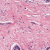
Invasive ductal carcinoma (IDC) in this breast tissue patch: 0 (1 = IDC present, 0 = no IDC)